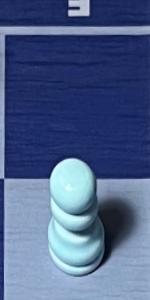
Label: Pawn_White